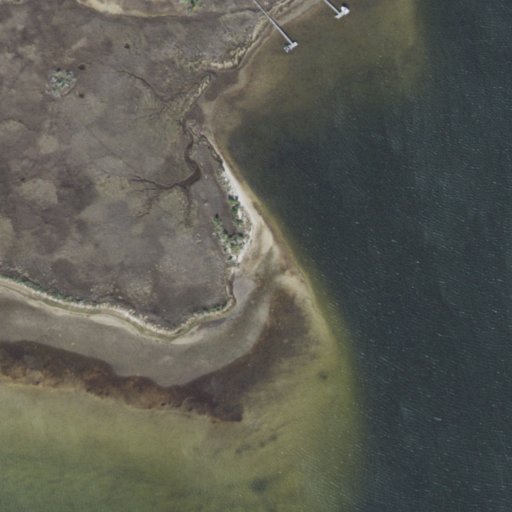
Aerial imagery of cape in Florida named Laird Point containing open water, herbaceous wetlands, and woody wetlands